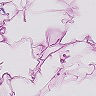
Metastatic tissue present: no